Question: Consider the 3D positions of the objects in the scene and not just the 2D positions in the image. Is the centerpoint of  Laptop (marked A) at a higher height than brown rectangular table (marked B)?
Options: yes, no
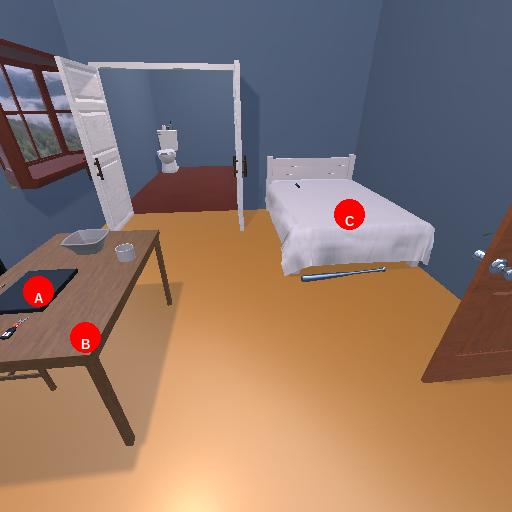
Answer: yes